Question: I need to use TimeSPanPicker of coding4fun because I need to set seconds. So I installed the package from nuGet.
The TimeSpanPicker work if I declare it in the C# code, but in xaml I had this error:

i used this namespace with no error:
'''
xmlns:c4fToolkit="clr-namespace:Coding4Fun.Phone.Controls;assembly=Coding4Fun.Phone.Controls"
'''
And the classic silverlight toolkit is work properly.
THanks!
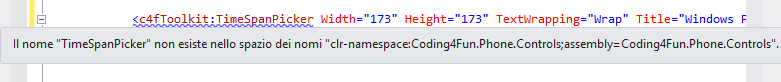
Answer: The namespace you are using is wrong (it changed from 'Coding4Fun.Phone' to 'Coding4Fun.Toolkit' since V2 for supporting Windows Store apps).
Here is the one to use:
'''
xmlns:c4fToolkit="clr-namespace:Coding4Fun.Toolkit.Controls;assembly=Coding4Fun.Toolkit.Controls"
'''